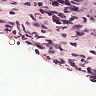
Metastatic tissue present: no